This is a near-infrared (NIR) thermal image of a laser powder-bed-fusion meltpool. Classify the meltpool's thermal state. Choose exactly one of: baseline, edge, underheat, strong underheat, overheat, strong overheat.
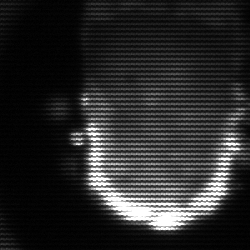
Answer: baseline